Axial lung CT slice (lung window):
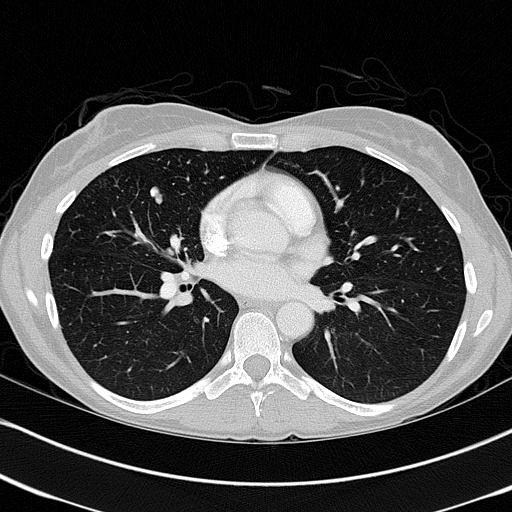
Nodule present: yes
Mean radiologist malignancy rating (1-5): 3.25